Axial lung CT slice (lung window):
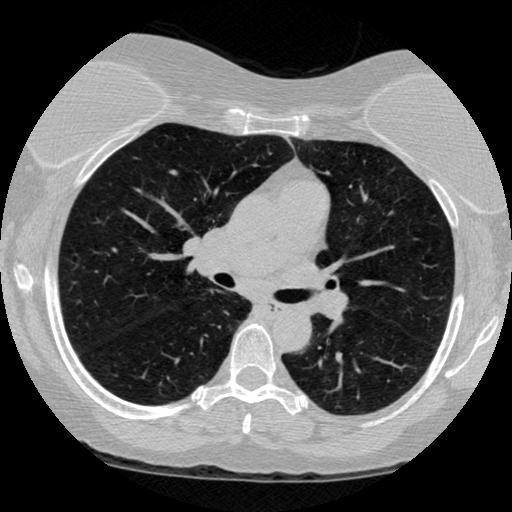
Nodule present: no